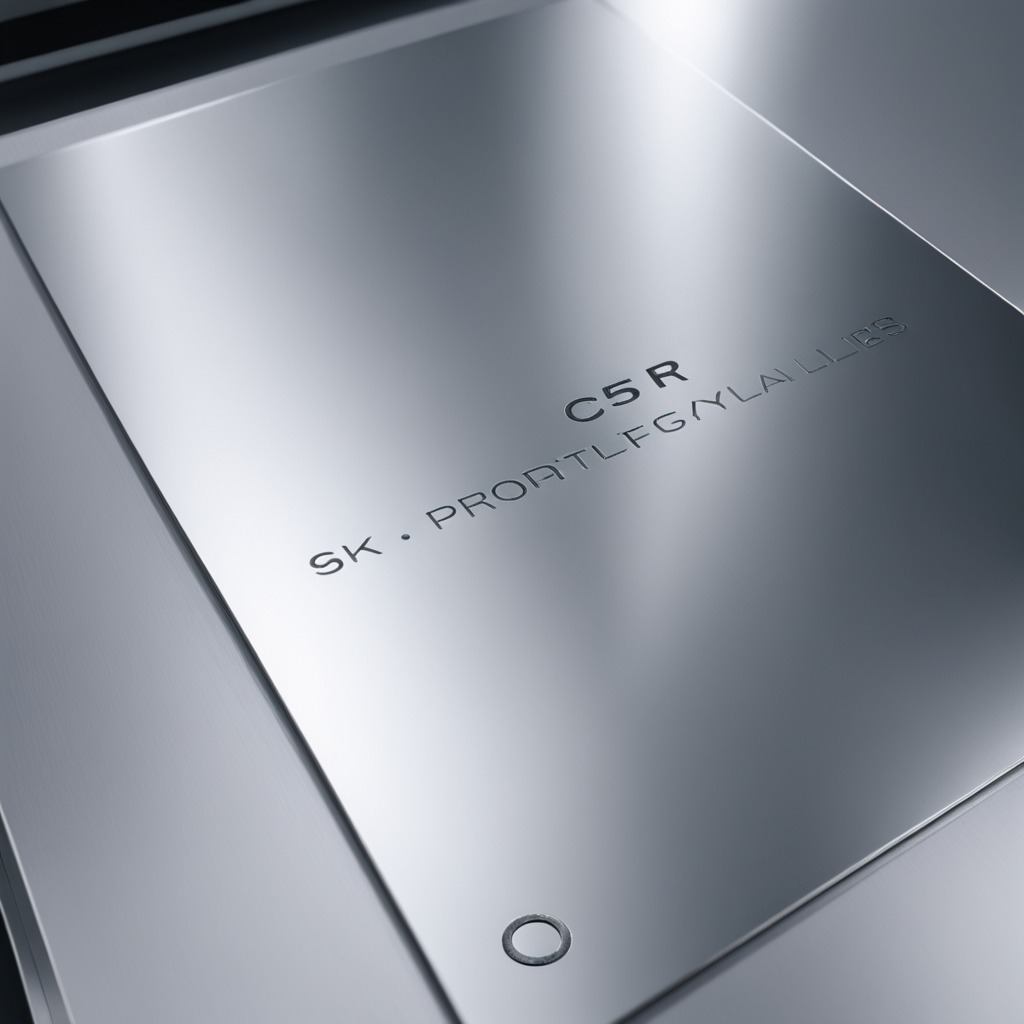
A flat metal washer lies on a stainless steel table in a high-end prototyping lab.